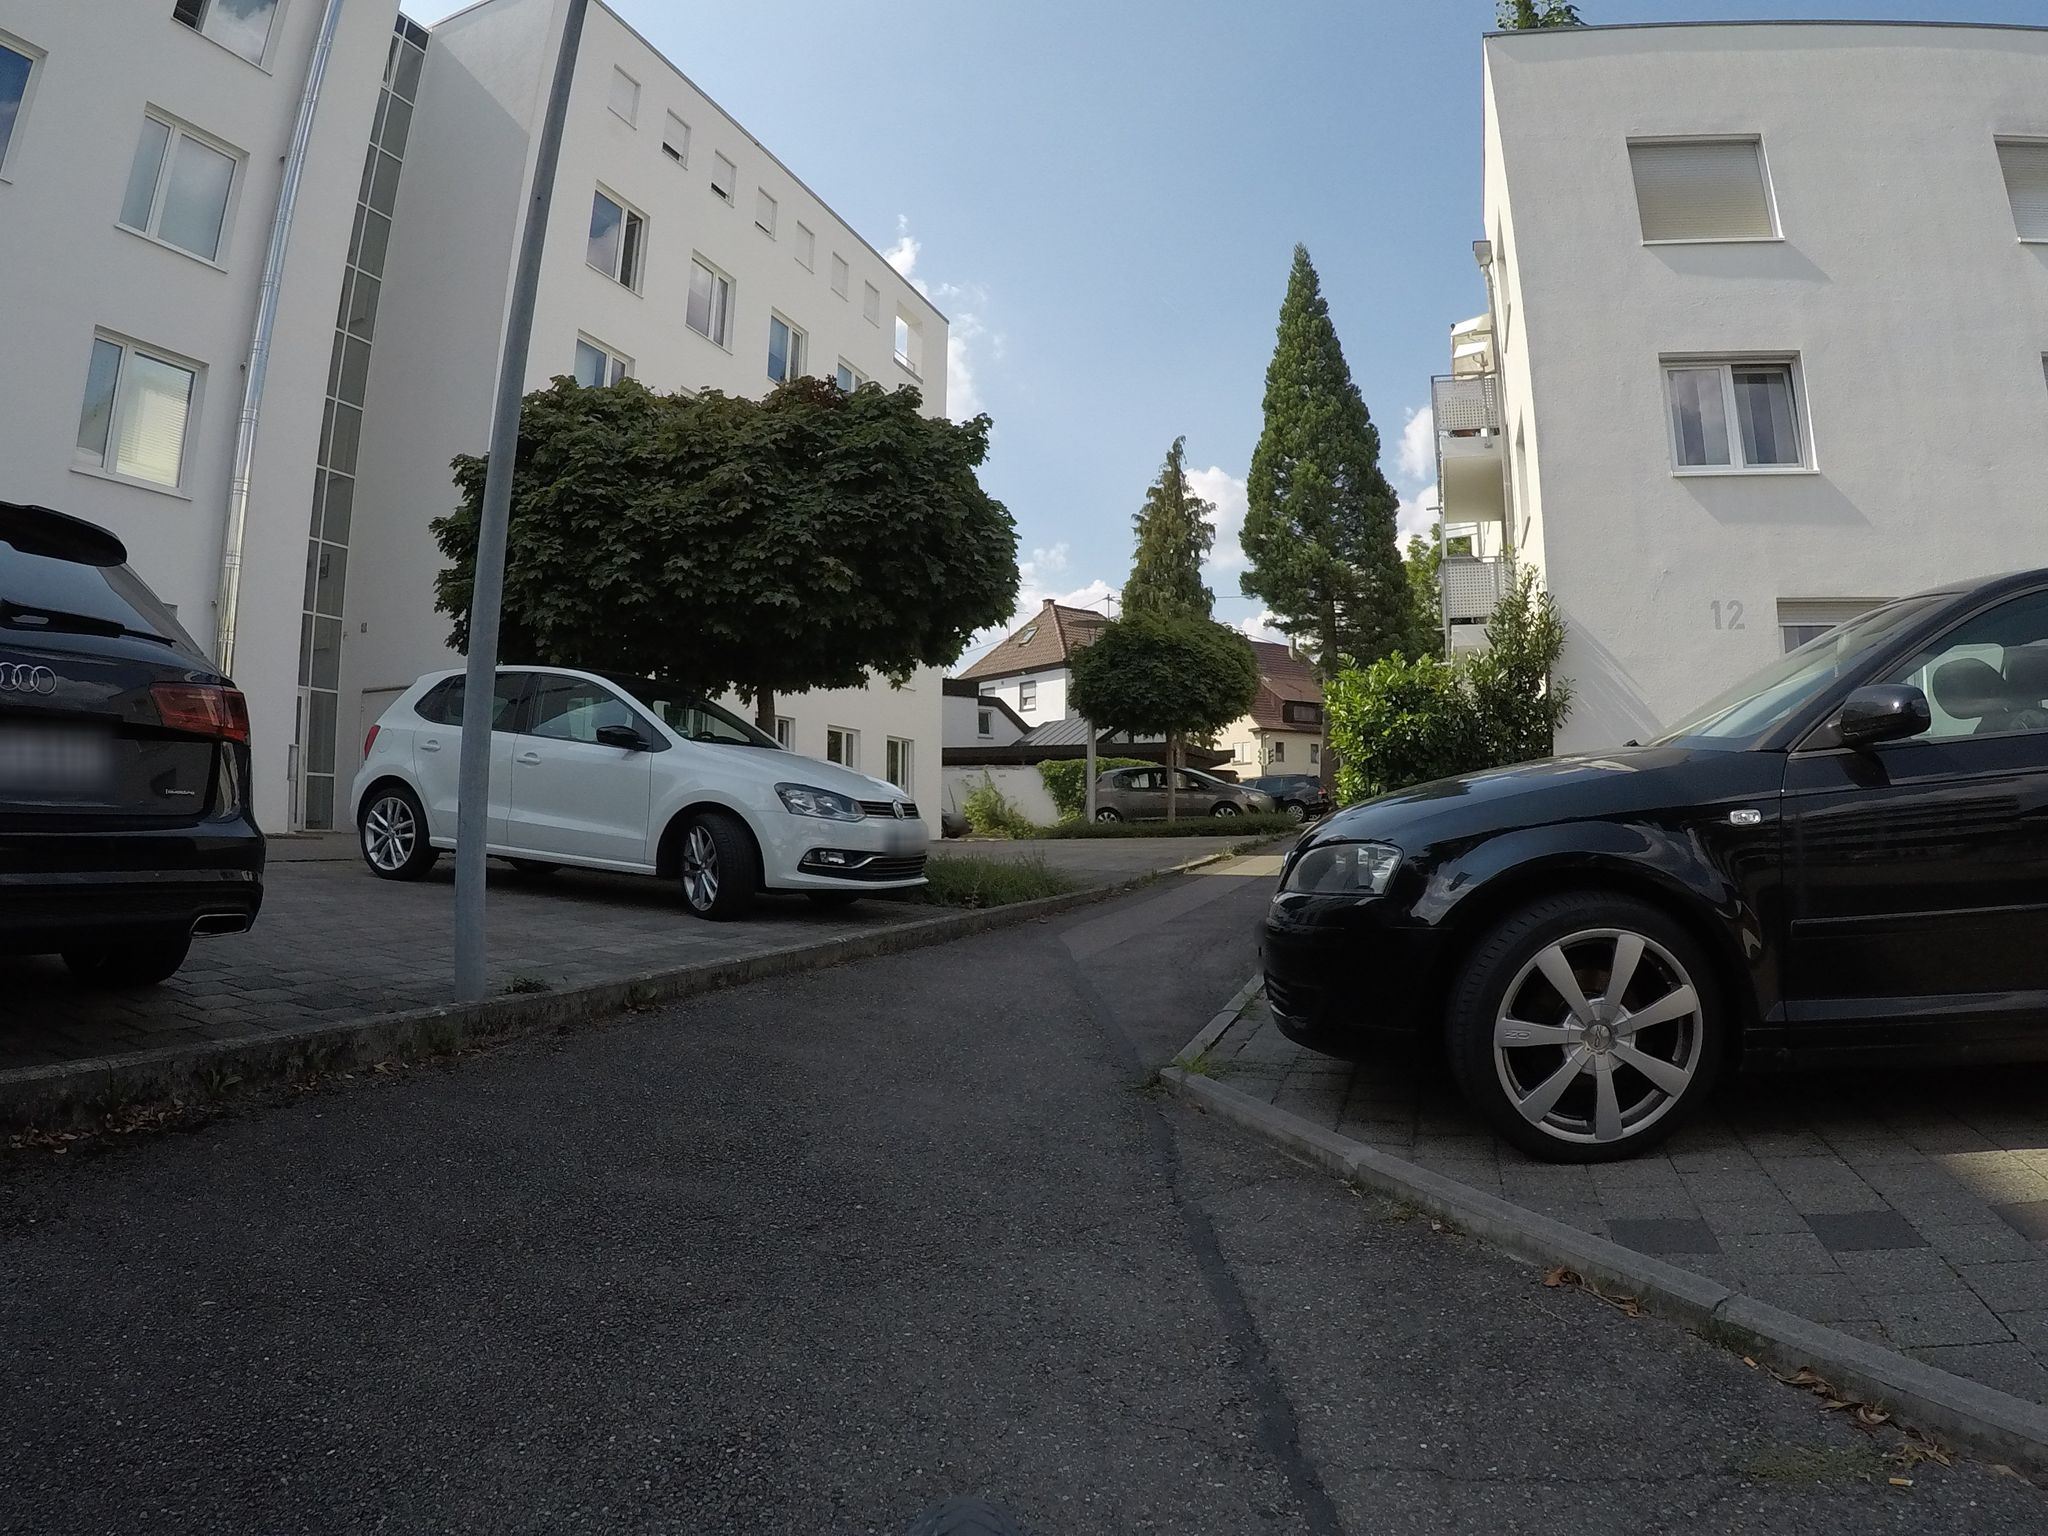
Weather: clear
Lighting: day
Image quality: good
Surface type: walking surface
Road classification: service, footway, path
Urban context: dense urban cluster
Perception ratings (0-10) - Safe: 4.58, Lively: 8.08, Beautiful: 7.78, Boring: 6.79, Depressing: 3.2, Wealthy: 2.92